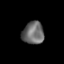
Tissue: lung
Cell type: Epithelial cells
Senescence score: 0.1974
Nuclear area (px): 479
Mean DAPI intensity: 106.309